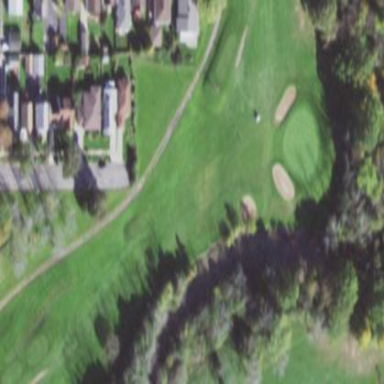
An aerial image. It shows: Golf fairway surrounded by grass.